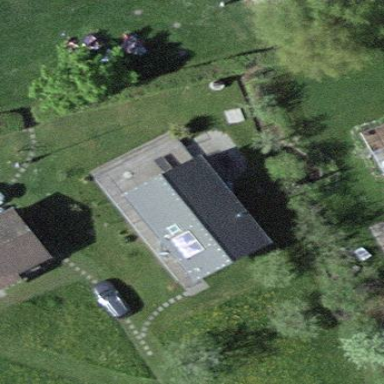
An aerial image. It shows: Residential building.